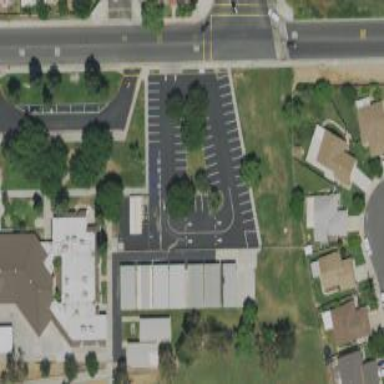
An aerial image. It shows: Parking area with asphalt surface.